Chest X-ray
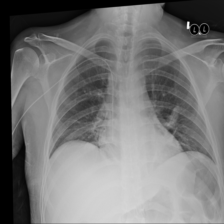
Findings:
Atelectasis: positive
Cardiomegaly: negative
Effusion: negative
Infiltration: negative
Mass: negative
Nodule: negative
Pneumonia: negative
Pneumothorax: negative
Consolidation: negative
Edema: negative
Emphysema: negative
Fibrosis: negative
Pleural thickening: negative
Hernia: negative